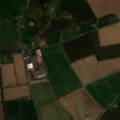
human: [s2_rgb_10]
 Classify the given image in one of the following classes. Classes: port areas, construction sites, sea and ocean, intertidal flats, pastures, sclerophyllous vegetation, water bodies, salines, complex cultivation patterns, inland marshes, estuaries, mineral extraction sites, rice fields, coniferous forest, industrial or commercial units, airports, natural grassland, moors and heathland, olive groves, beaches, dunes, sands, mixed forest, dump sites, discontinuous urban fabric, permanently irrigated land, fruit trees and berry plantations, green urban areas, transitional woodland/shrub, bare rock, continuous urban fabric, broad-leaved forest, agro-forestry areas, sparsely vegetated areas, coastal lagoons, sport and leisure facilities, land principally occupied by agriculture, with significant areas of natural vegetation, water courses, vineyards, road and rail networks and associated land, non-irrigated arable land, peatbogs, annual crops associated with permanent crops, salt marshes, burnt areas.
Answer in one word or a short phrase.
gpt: non-irrigated arable land, pastures